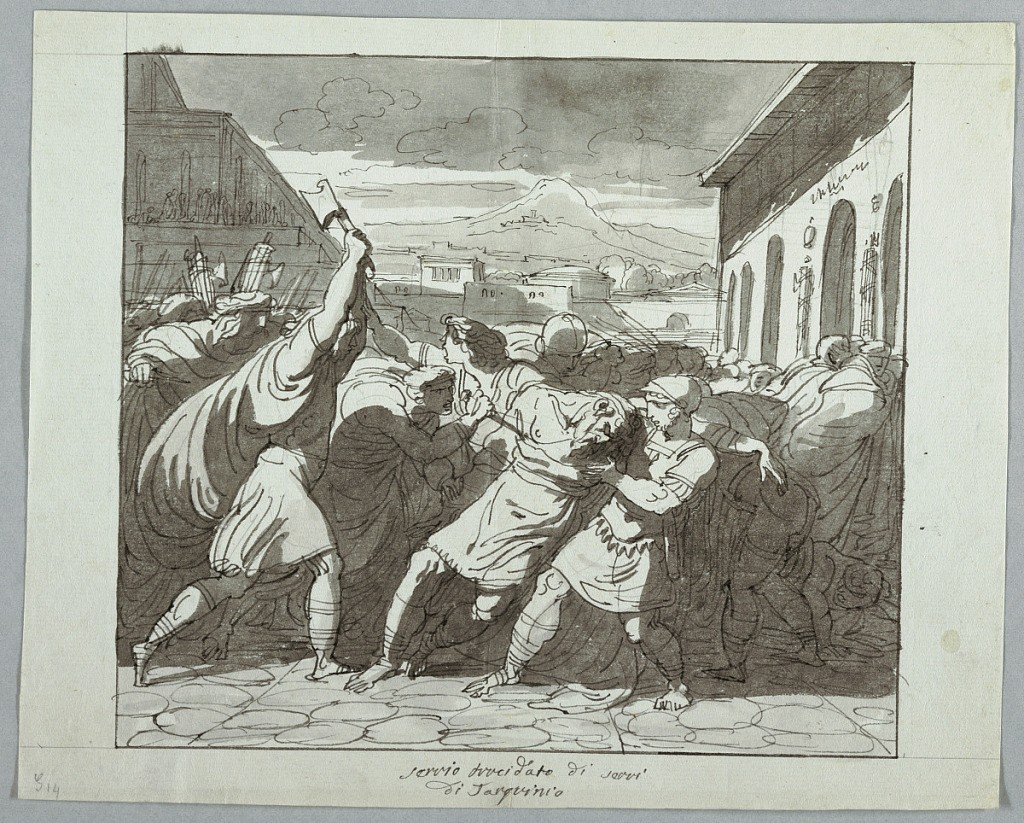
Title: Drawing
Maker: Felice Giani, Italian, 1758–1823
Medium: Pencil. Pen, brush, black ink. Light bluish paper
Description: The old king is killed with a dagger and an ax by the servants of Tarquinius on a crowded square of Rome. A woman tries to stop the bearer of the ax.